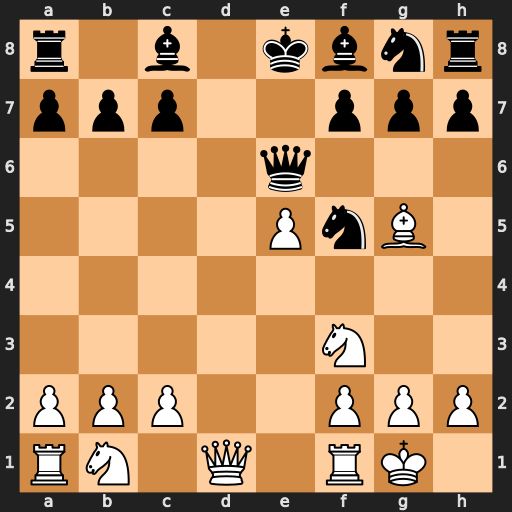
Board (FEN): r1b1kbnr/ppp2ppp/4q3/4PnB1/8/5N2/PPP2PPP/RN1Q1RK1
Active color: w
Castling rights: kq
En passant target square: -
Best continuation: Qd8#